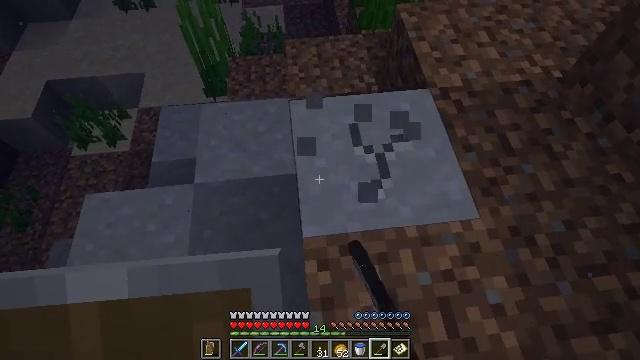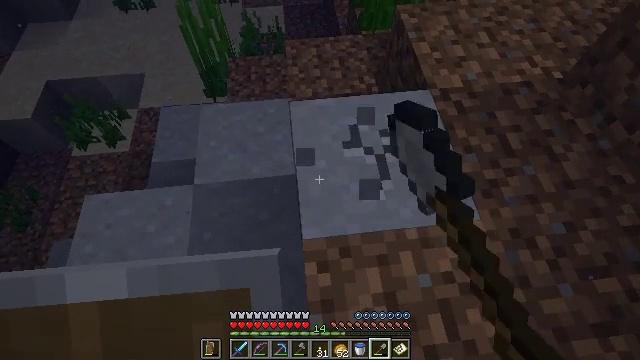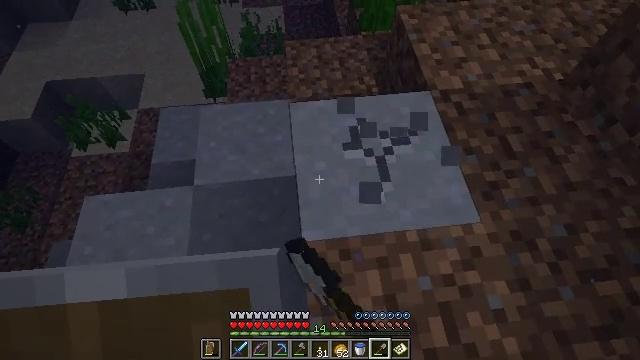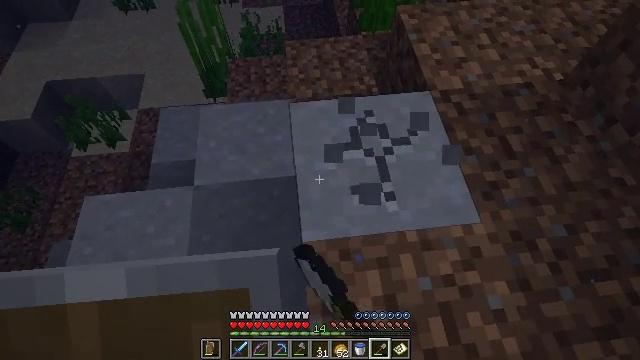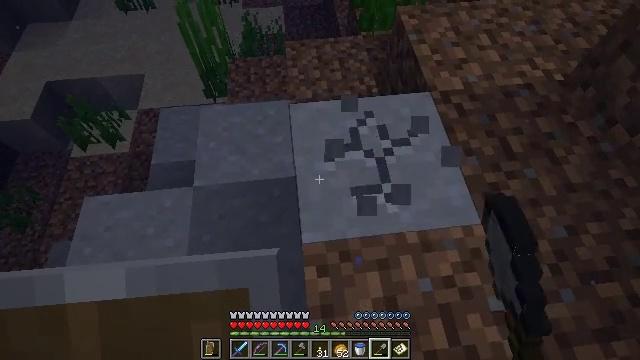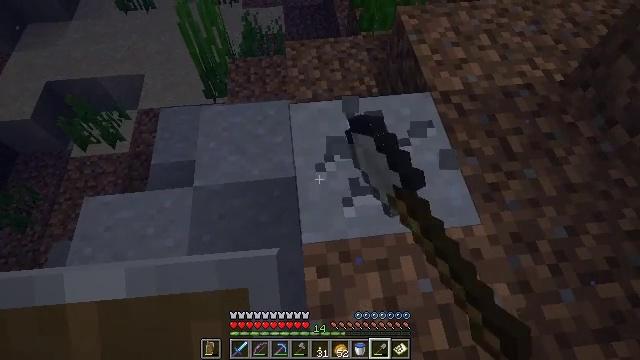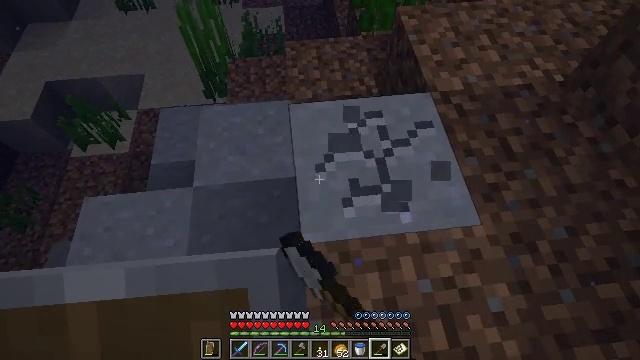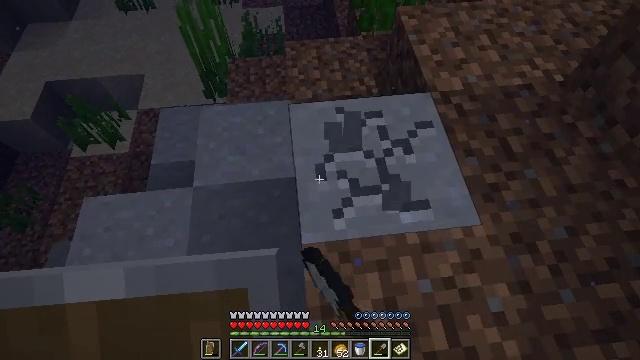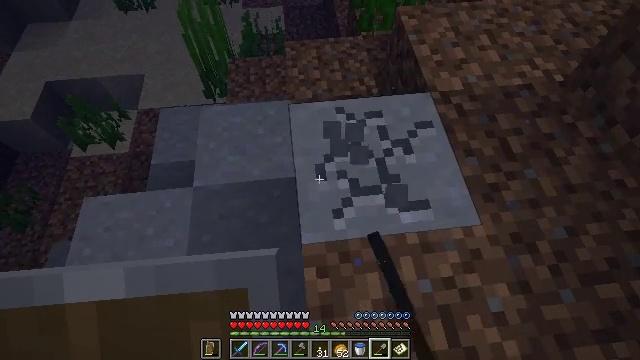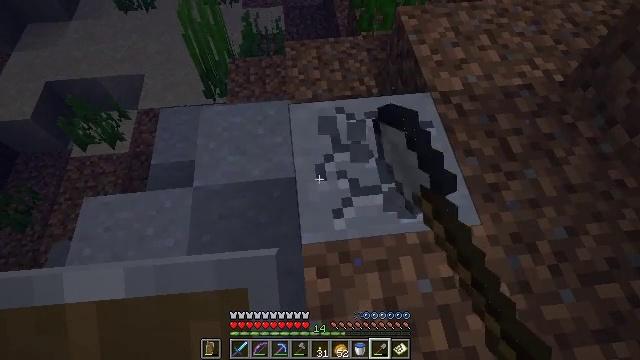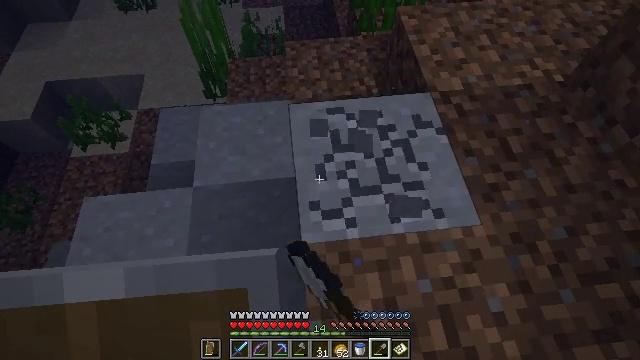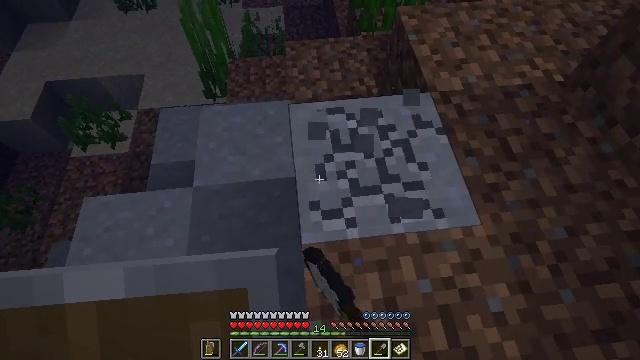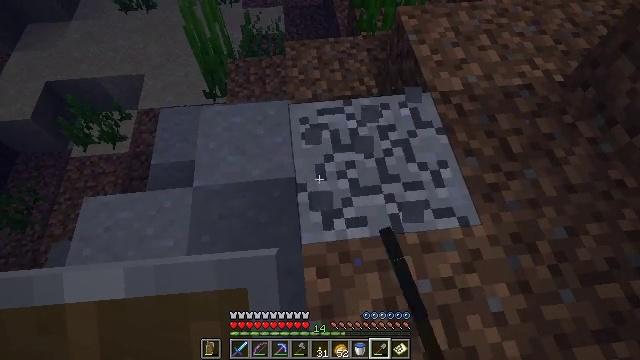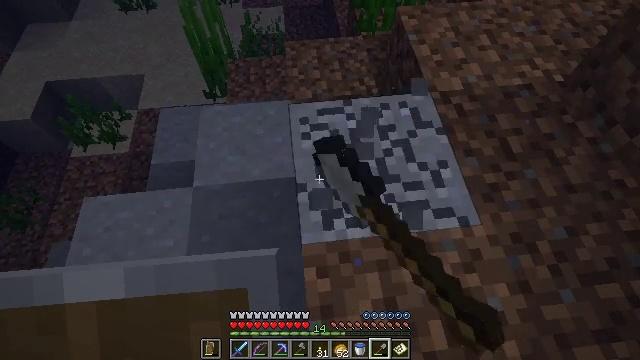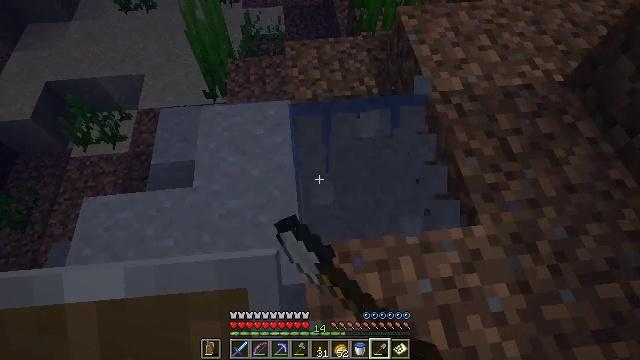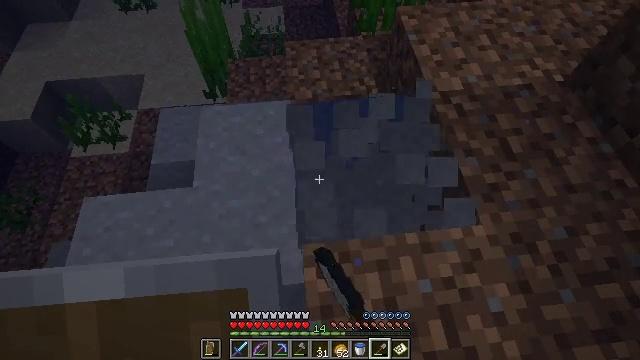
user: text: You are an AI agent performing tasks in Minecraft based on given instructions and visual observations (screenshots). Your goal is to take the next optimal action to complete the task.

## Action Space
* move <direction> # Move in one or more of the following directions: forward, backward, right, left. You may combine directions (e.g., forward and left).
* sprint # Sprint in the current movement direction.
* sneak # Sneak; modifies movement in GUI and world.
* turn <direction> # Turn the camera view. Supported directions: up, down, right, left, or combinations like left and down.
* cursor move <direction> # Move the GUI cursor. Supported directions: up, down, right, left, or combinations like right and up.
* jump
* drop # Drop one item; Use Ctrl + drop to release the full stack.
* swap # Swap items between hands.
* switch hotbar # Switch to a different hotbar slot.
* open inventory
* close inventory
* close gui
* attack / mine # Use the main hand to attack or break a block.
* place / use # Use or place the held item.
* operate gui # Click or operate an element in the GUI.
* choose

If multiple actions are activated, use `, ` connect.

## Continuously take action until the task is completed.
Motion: motion action
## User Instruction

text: Collect clay by holding down the left mouse button.
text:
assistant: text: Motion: attack / mine
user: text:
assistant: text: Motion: attack / mine
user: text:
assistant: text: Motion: attack / mine
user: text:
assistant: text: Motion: attack / mine
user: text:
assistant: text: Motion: attack / mine
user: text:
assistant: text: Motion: attack / mine
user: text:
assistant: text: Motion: attack / mine
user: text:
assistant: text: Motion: attack / mine
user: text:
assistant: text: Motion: attack / mine
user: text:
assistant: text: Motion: attack / mine
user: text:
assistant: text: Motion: attack / mine
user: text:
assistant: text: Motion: attack / mine
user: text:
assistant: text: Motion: attack / mine
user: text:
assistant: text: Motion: attack / mine
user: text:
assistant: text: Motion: attack / mine
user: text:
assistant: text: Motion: attack / mine
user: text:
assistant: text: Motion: attack / mine
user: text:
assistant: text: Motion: attack / mine
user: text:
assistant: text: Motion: move forward, turn left and down, attack / mine
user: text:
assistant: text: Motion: move forward and move right, turn left and up, attack / mine
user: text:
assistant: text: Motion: move forward and move right, turn left and up, attack / mine
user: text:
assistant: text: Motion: move forward and move right, attack / mine
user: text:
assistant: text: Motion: move forward and move right, turn down, attack / mine
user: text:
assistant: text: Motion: move forward, attack / mine
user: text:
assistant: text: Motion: move forward, attack / mine
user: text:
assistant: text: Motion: turn left and down, attack / mine
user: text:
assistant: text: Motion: turn left and down, attack / mine
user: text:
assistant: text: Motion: turn left and down, attack / mine
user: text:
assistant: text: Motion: turn left and down, attack / mine
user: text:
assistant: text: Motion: attack / mine